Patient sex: M
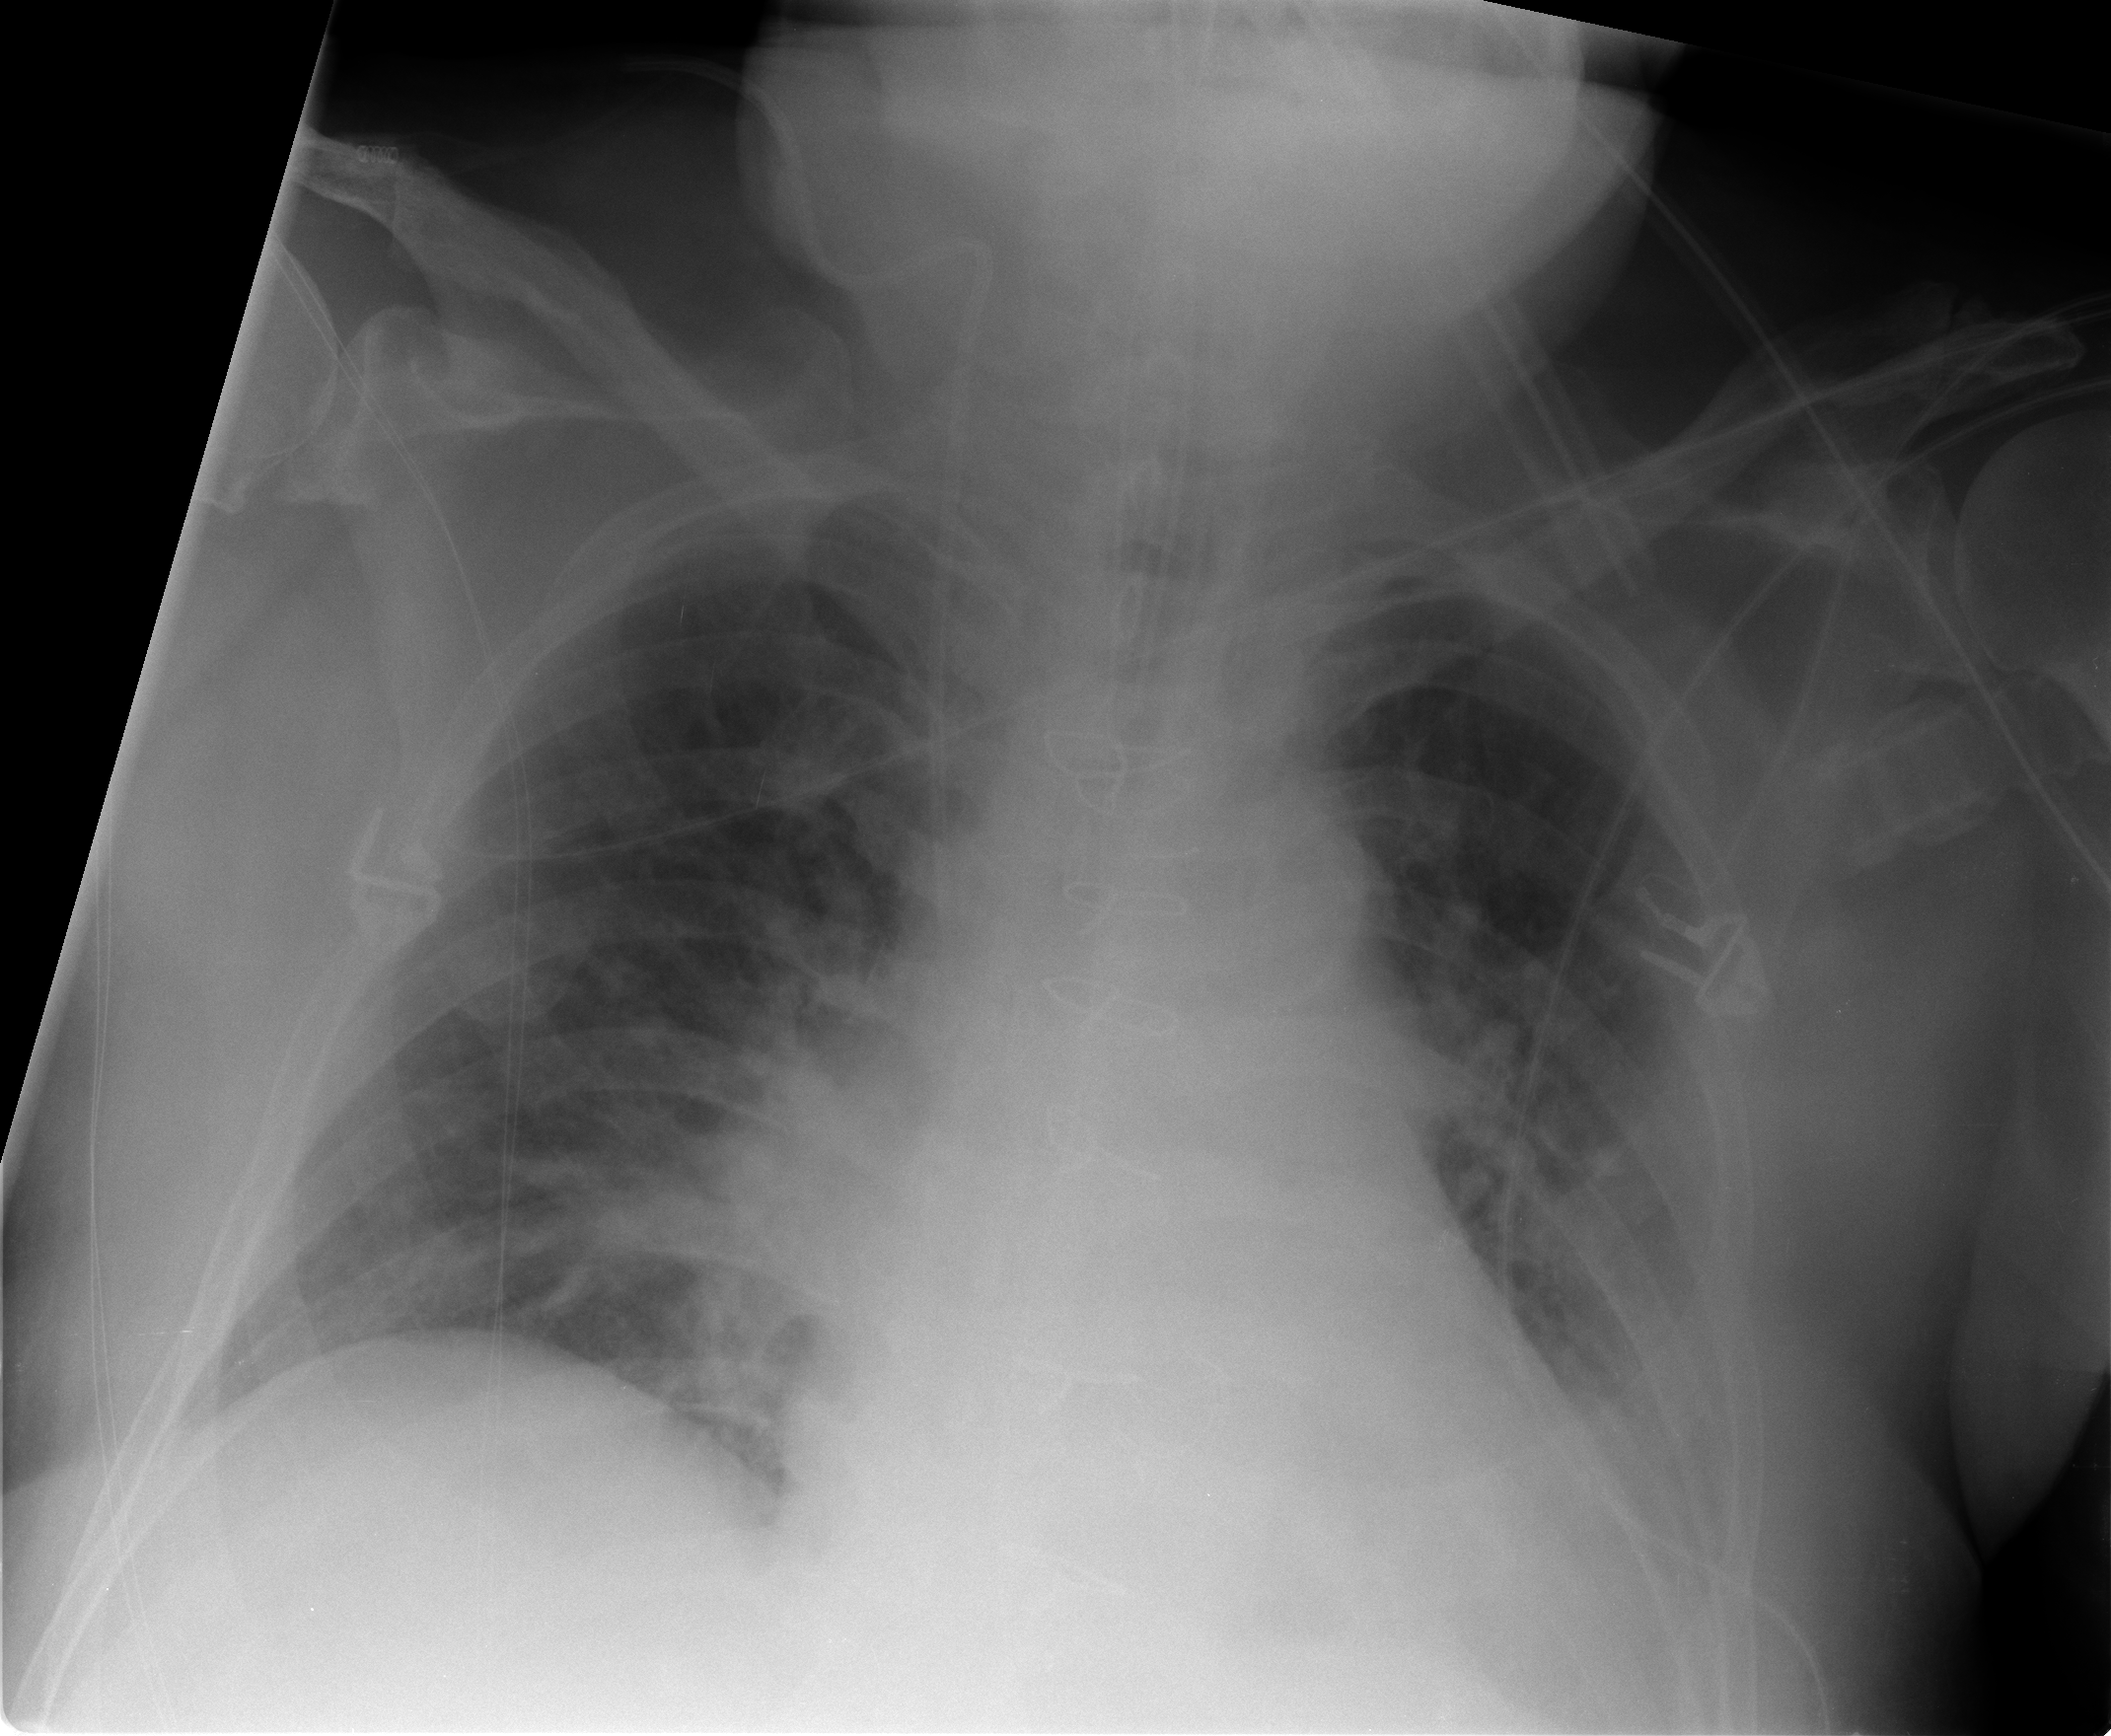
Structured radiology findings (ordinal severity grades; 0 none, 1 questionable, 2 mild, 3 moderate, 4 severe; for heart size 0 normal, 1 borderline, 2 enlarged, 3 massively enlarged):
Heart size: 1
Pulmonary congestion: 2
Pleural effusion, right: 0
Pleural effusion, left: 2
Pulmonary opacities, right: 2
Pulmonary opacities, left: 0
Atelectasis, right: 2
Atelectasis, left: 2